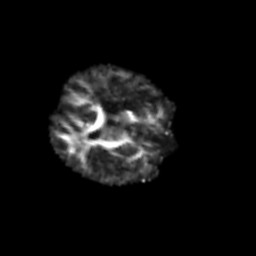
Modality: FA
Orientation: axial
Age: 51
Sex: female
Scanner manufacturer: siemens
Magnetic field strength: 3 T
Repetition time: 3.2 s
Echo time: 0.081 s